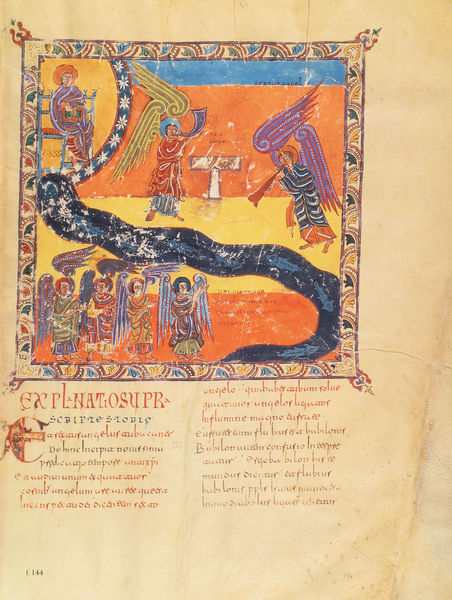
Titel: Beatus-Manuskript
Künstler: Magius
Institution: New York, Pierpont Morgan Library
Schlagwörter: blau, flügel, wasser, fluss, gelb, menschen, sitzen, orange, rot, rahmen, horn, blatt, musik, engel, schrift, papier, lila, thron, buch, seite, text, initiale, schlange, altar, pergament, fisch, heiliger, schriftstück, harfe, borde, posaune, miniatur, drachen, handschrift, fische, verkündigung, latein, trompete, verkünden, minuskel, kapital, kapitale, old, drawing, wqasser